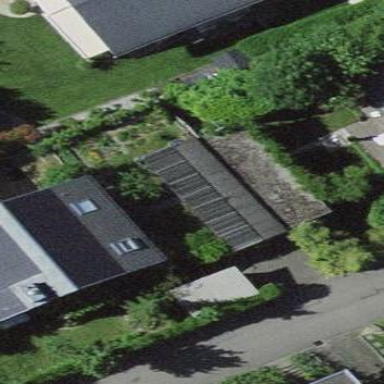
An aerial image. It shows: Garage building.